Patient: sex F, age 83
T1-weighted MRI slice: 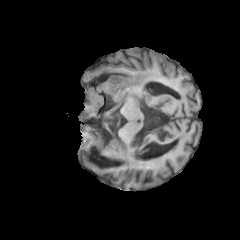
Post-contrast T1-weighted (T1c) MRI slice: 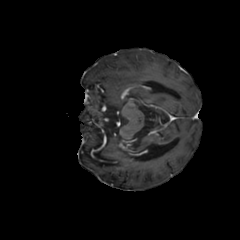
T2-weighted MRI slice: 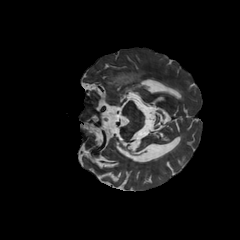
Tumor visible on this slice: yes
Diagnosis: Glioblastoma, IDH-wildtype
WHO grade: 4